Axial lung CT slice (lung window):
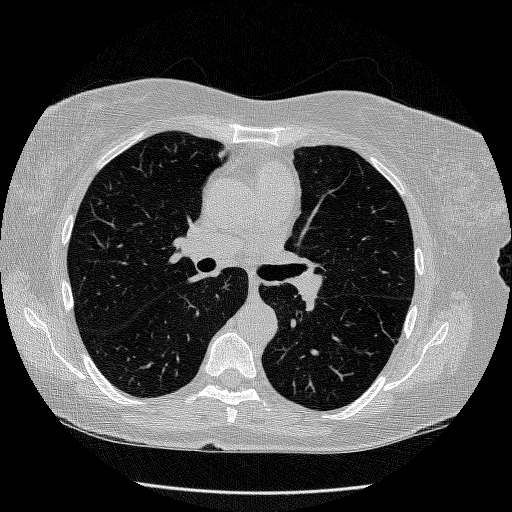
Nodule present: no